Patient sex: F
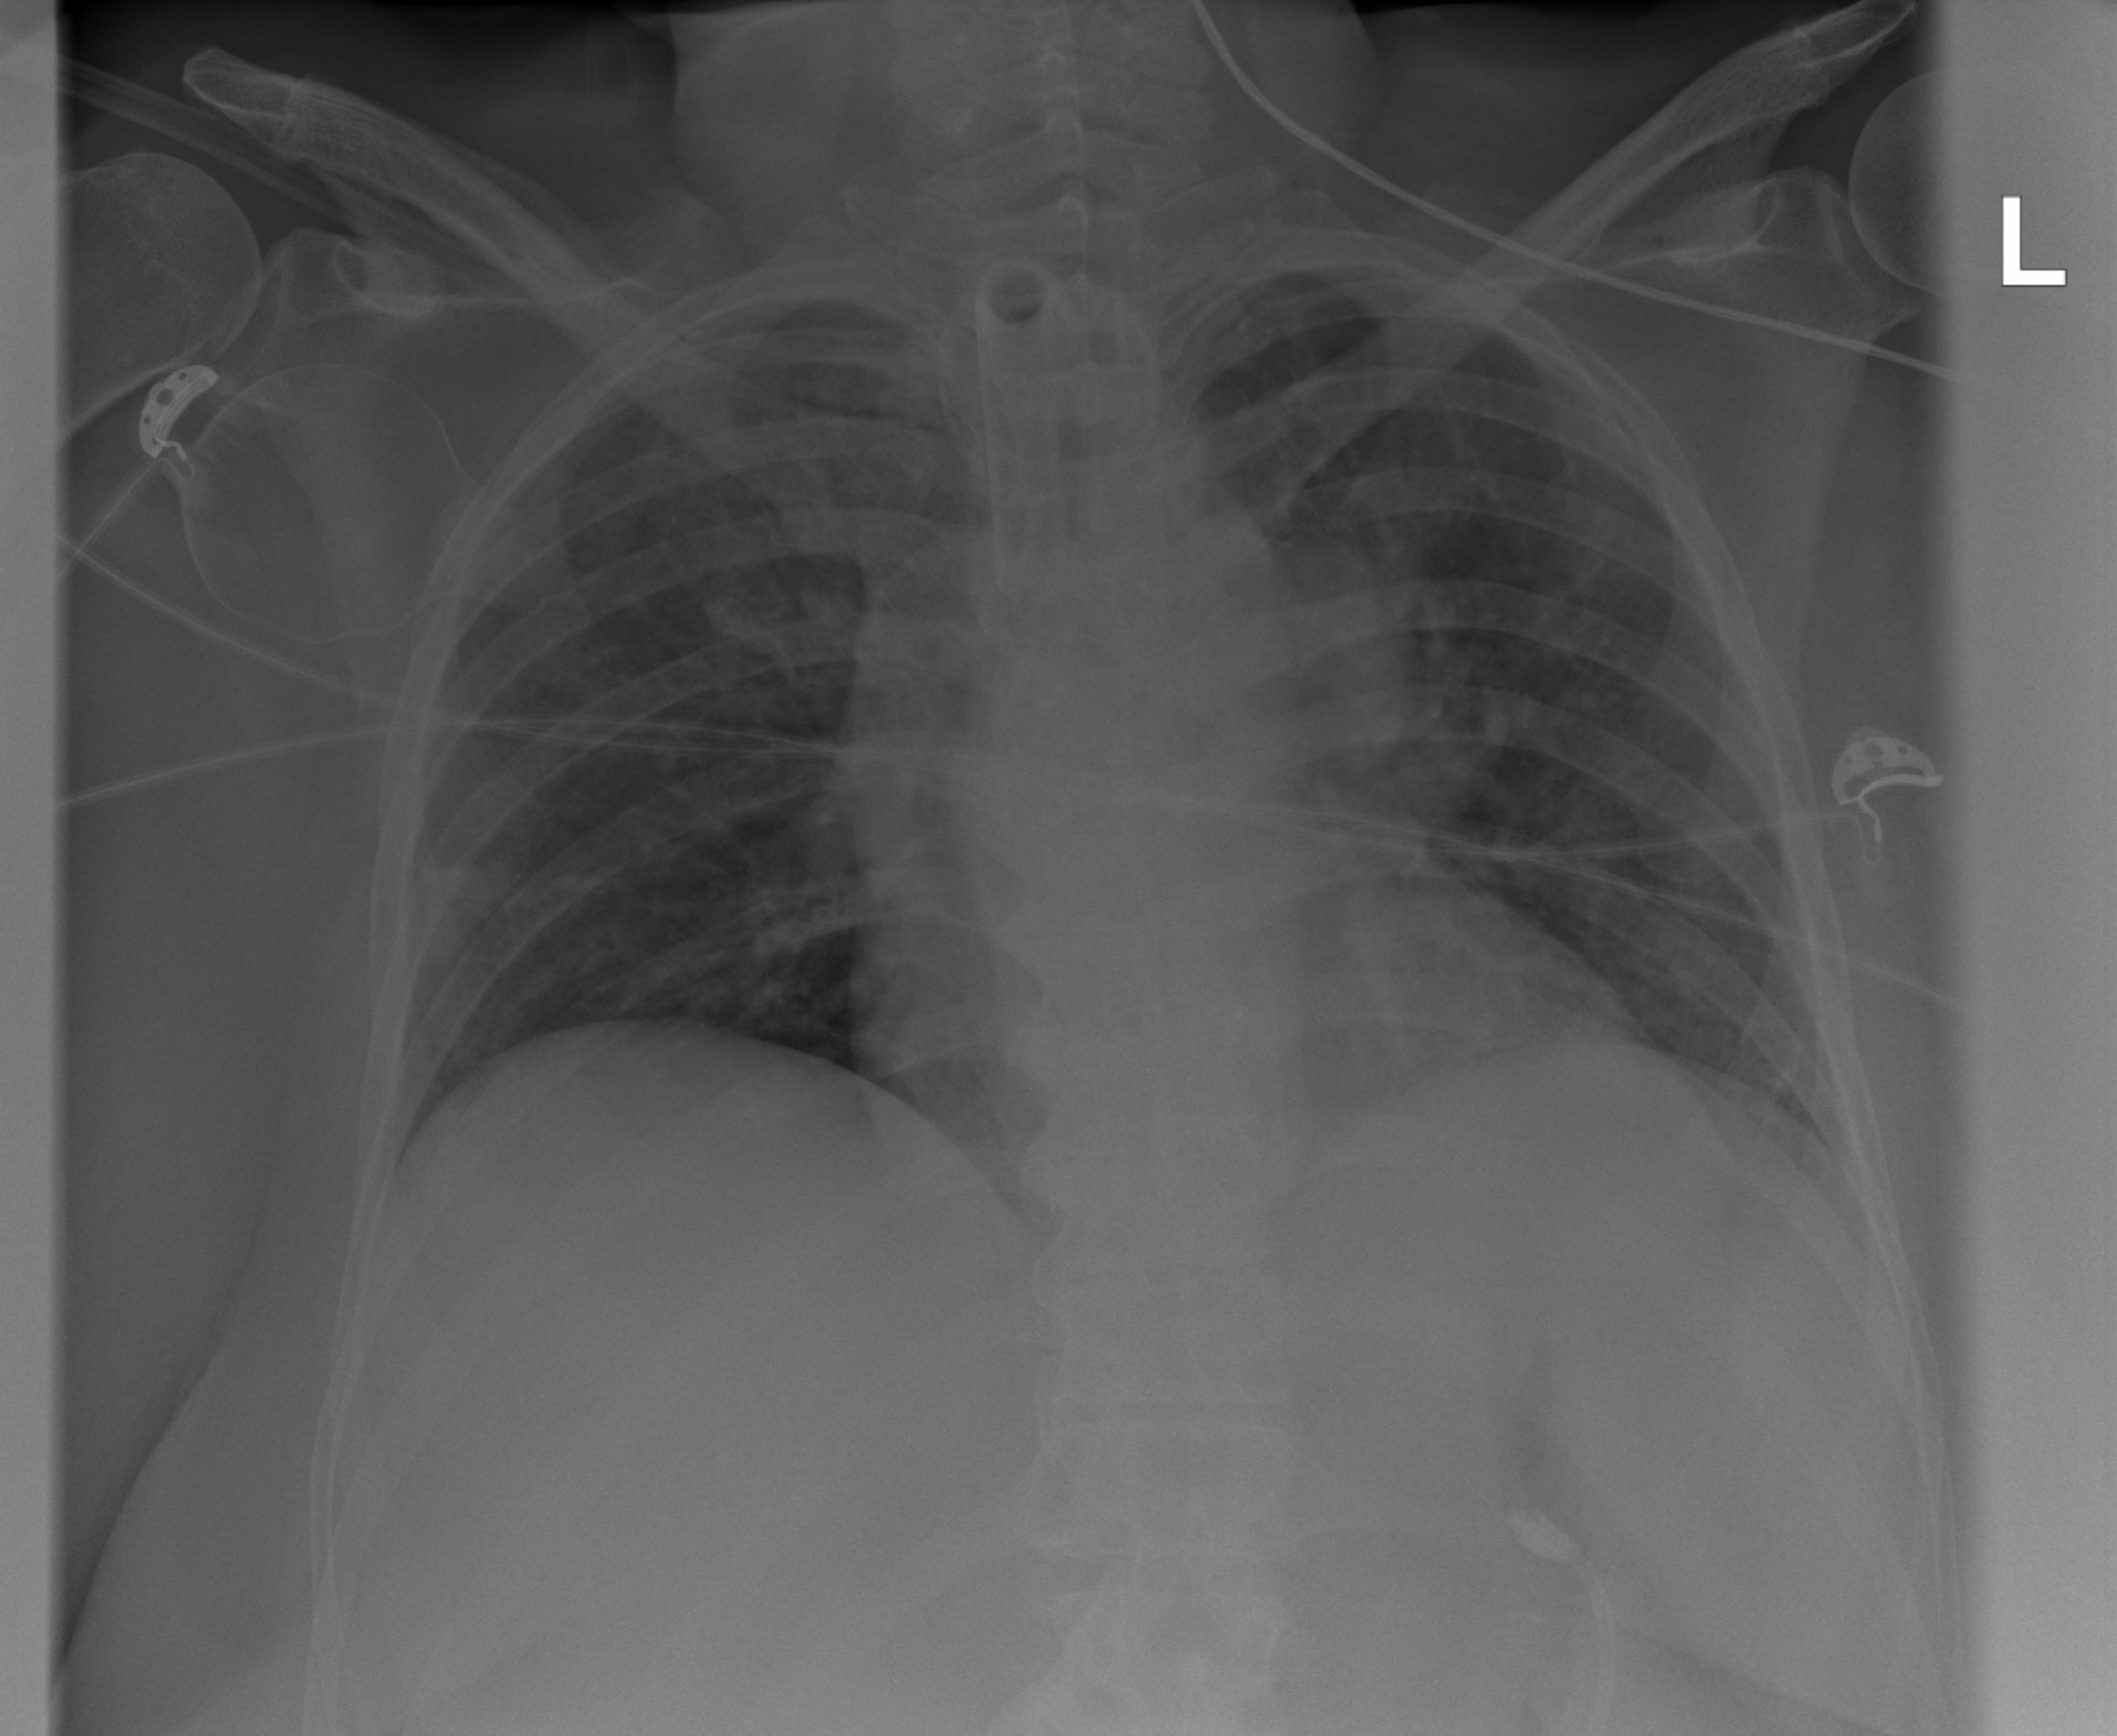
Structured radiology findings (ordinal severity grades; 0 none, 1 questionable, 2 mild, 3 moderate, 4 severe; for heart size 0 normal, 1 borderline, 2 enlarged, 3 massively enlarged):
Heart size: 1
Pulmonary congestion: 0
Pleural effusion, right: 0
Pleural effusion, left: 0
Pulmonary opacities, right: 2
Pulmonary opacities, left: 2
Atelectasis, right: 0
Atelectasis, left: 0